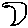
Label: moon